Interaction volume radius: 5 \u00c5
Interaction volume height: 15 \u00c5
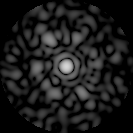
Disorder parameter: 0.7493